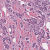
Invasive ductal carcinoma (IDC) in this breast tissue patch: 1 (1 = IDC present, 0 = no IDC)